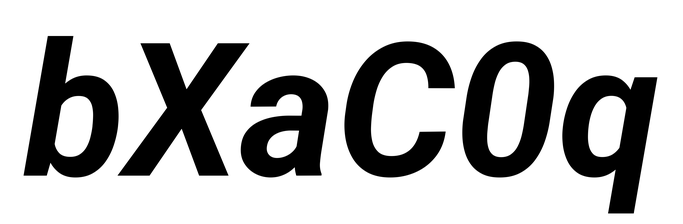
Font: Roboto-Italic_Bold_Italic